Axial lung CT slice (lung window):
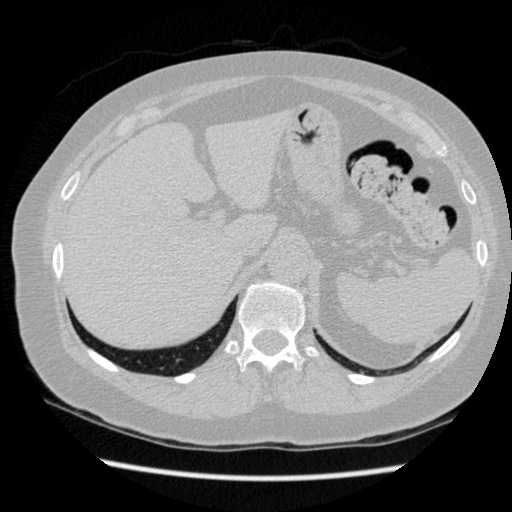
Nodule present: no